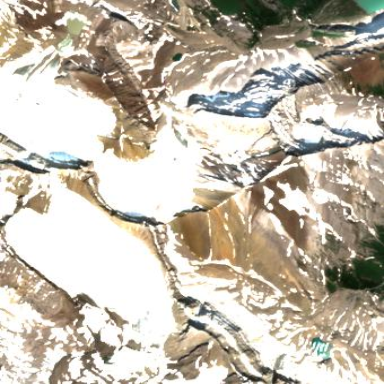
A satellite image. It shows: Stunning view of glacier.